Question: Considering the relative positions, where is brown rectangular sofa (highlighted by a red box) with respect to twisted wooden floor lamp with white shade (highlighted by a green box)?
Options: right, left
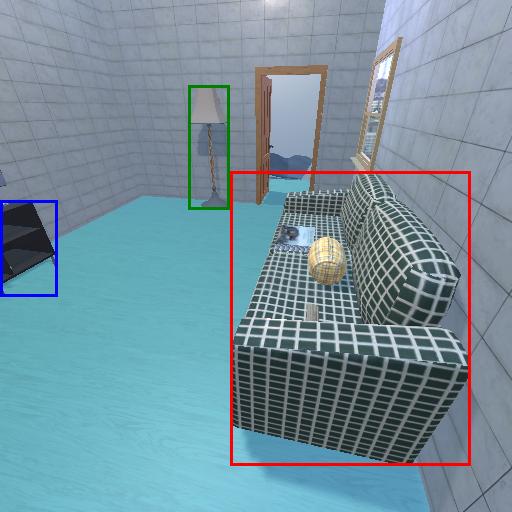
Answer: right